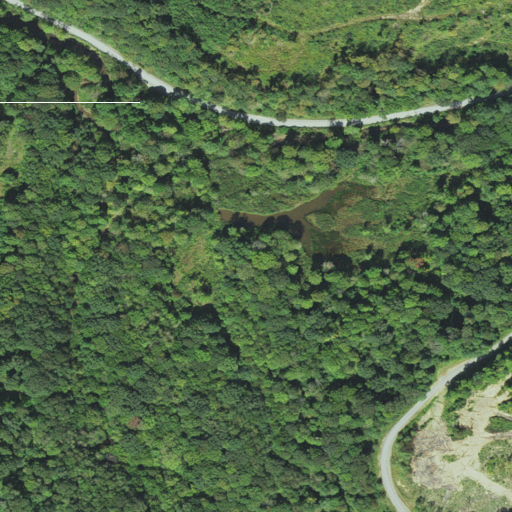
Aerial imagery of depression(s) in West Virginia named LaFayette Bottom containing deciduous forest, shrub, open development, low intensity development, and woody wetlands